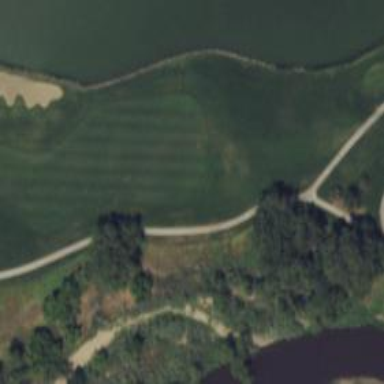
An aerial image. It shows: View of golf hole.